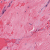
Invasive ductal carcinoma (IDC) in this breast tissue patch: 1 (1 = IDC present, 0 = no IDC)